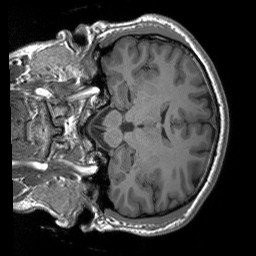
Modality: T1w
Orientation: coronal
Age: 18
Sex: male
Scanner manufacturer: siemens
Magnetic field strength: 3 T
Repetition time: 1.9 s
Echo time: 0.00243 s